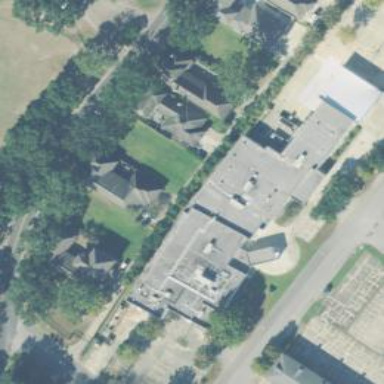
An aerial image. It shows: Healthcare centre.